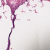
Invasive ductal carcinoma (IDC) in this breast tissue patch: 0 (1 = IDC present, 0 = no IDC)